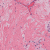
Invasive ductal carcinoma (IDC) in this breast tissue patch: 0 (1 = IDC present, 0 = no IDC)